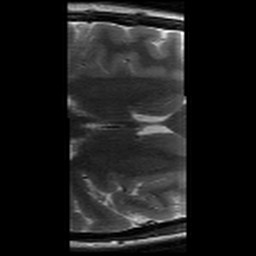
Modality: T2w
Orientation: axial
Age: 19
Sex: female
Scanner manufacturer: siemens
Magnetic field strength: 3 T
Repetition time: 8.02 s
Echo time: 0.08 s